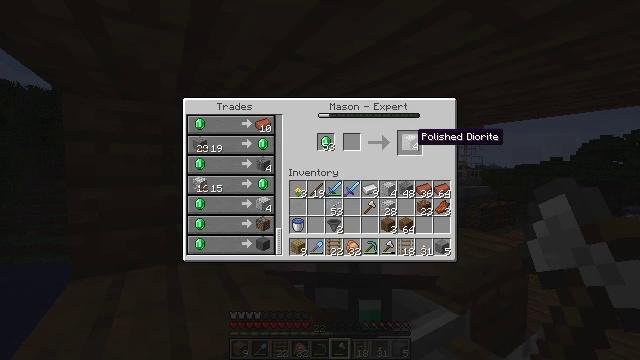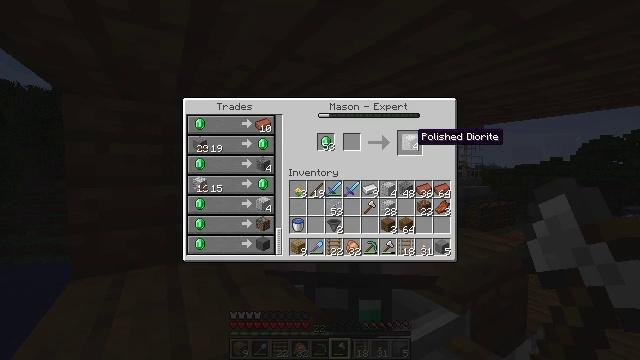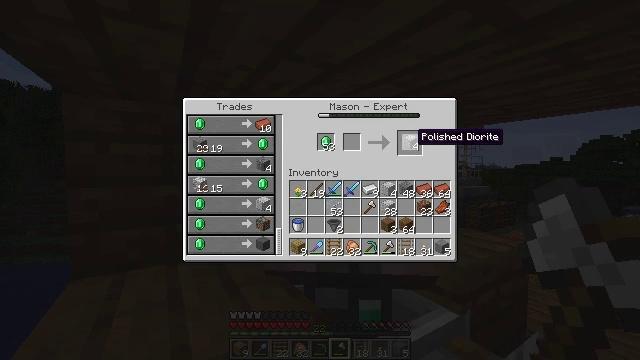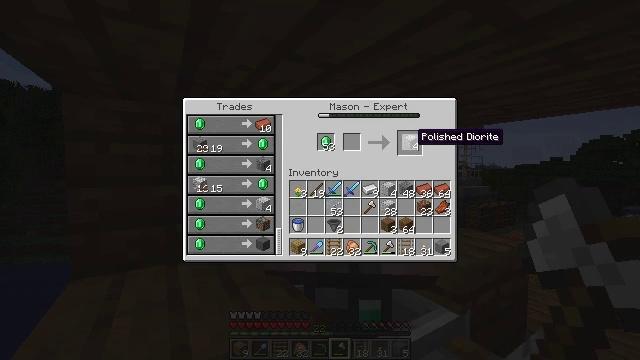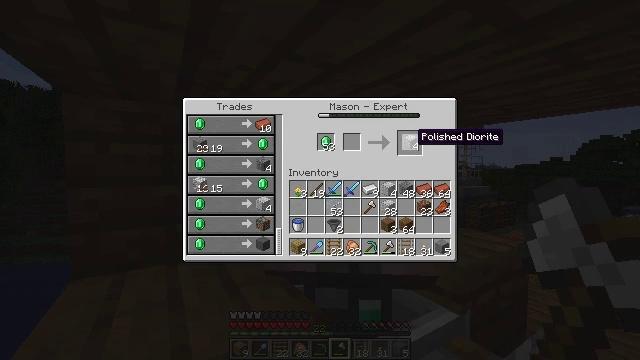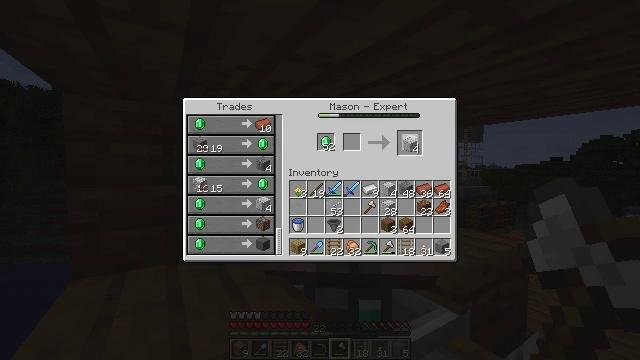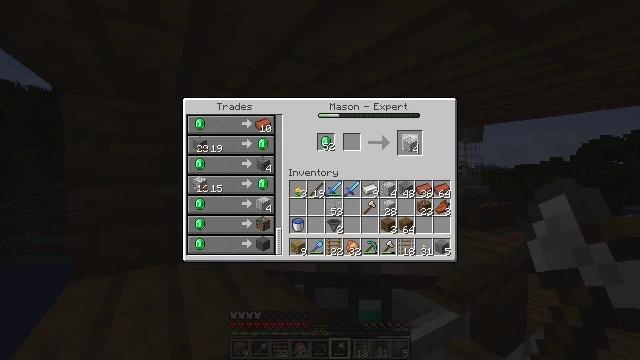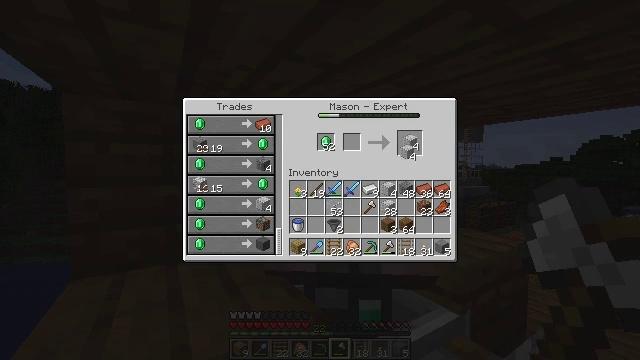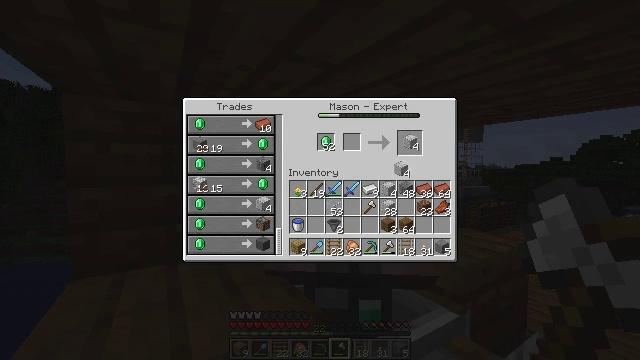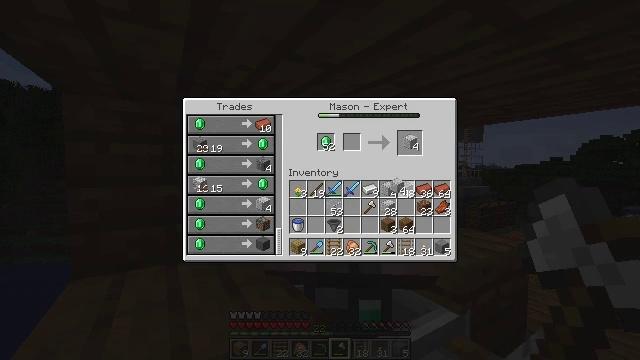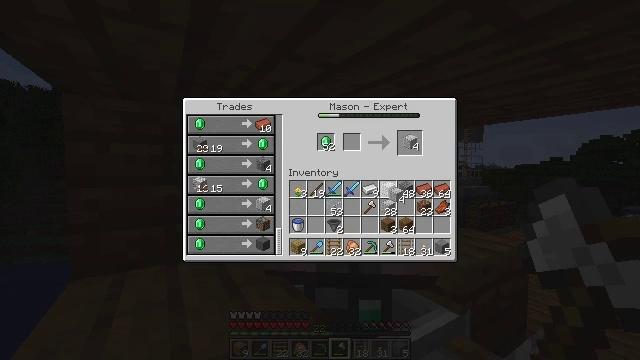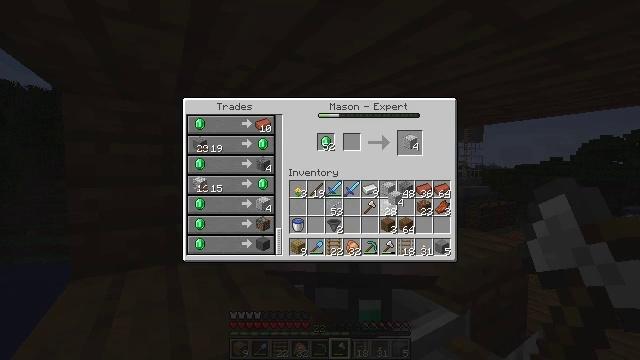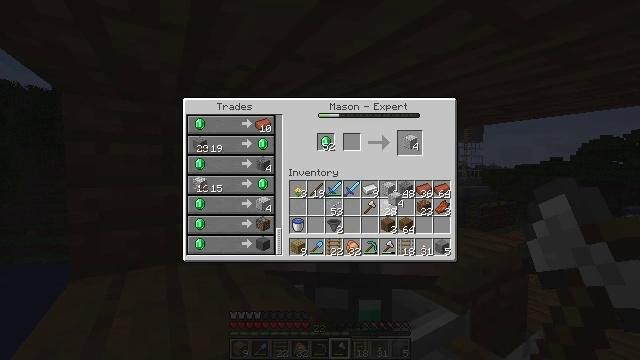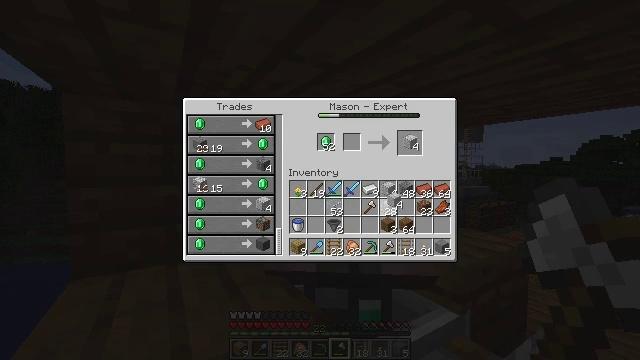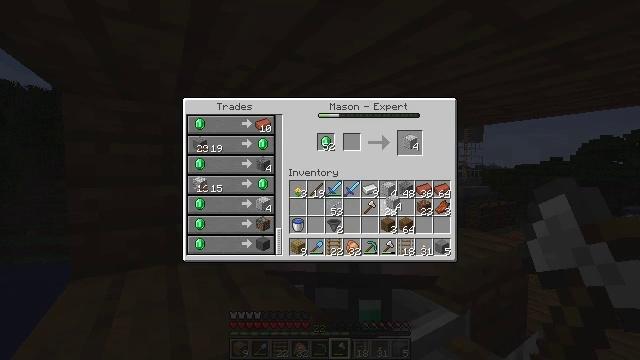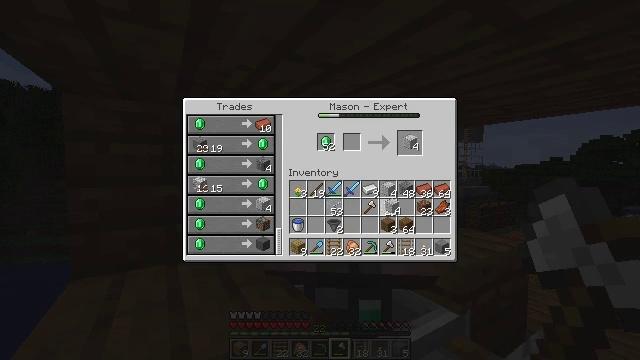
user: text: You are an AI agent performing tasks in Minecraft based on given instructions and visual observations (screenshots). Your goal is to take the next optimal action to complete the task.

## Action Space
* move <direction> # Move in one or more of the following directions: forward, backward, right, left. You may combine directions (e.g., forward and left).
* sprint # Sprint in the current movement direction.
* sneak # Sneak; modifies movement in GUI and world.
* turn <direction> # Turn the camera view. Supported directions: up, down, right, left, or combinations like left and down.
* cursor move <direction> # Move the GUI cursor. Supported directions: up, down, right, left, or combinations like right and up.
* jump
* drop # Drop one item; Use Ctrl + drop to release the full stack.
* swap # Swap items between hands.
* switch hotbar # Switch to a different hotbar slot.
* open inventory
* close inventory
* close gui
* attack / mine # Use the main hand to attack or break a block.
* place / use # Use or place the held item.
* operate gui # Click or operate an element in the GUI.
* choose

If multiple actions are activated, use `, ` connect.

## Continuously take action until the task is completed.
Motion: motion action
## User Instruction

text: Open the crafting table and craft polished diorite from diorite.
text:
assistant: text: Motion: no_op
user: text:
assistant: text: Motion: no_op
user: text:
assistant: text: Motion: no_op
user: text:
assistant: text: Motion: no_op
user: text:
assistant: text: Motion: operate gui
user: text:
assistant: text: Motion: operate gui
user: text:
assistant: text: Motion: cursor move down, operate gui
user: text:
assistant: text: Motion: cursor move down
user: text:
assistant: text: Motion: cursor move down
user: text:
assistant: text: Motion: cursor move down
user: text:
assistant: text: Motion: no_op
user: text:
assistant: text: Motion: no_op
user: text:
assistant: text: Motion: no_op
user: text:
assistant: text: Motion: no_op
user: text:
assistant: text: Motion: no_op
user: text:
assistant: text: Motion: no_op
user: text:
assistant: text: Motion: no_op
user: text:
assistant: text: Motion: no_op
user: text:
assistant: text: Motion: operate gui
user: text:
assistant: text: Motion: operate gui
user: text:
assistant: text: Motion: operate gui
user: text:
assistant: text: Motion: no_op
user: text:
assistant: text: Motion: no_op
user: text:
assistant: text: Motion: no_op
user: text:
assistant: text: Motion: no_op
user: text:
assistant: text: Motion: no_op
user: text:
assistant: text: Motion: no_op
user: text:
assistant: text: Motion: no_op
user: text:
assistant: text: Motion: cursor move up
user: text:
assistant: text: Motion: cursor move up